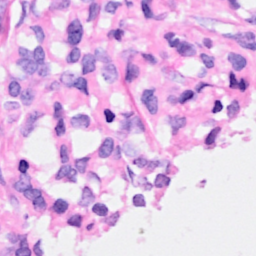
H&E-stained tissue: Breast